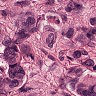
Metastatic tissue present: yes